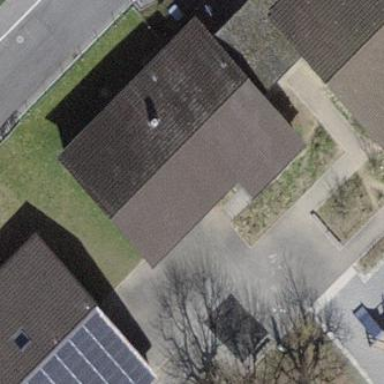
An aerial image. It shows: Kindergarten.